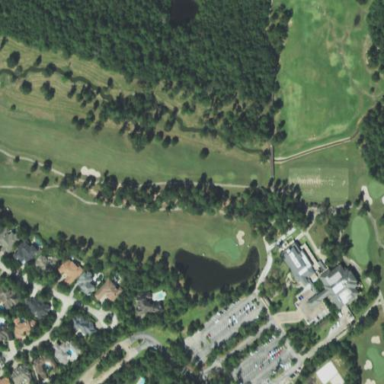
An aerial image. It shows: Golf course.